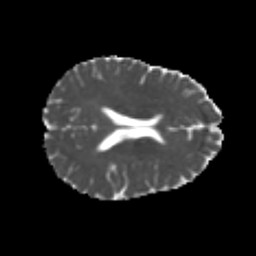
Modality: MD
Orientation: axial
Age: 24
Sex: female
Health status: healthy
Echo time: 0.074 s